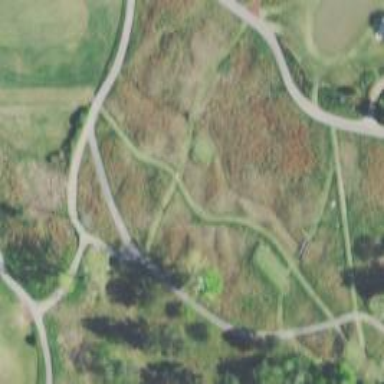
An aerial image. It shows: Service road designated as golf cart path.